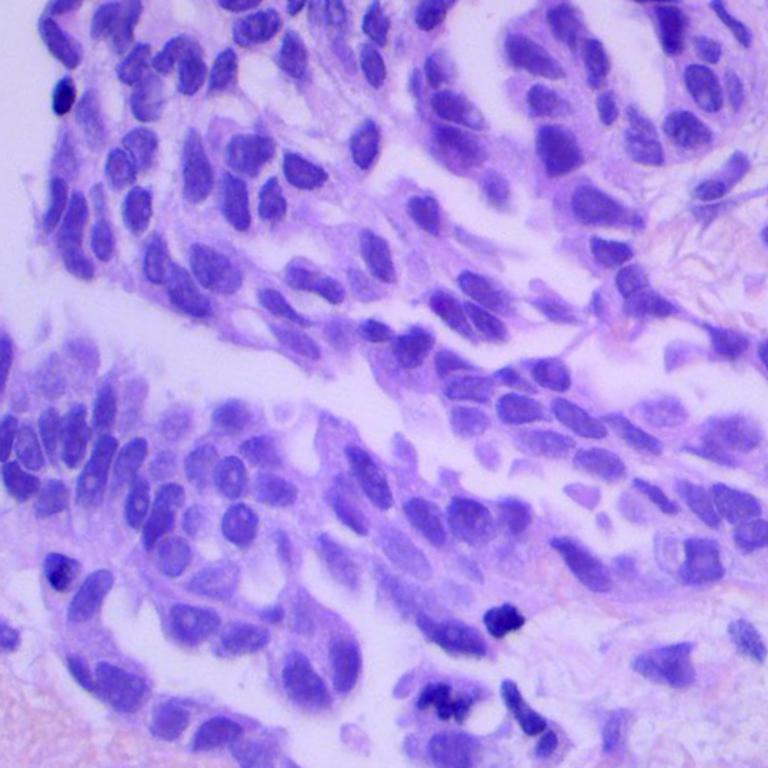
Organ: lung
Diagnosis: adenocarcinomas